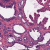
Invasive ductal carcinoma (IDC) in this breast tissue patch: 0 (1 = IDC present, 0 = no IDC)